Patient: sex F, age 53
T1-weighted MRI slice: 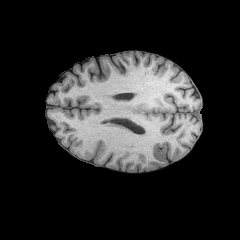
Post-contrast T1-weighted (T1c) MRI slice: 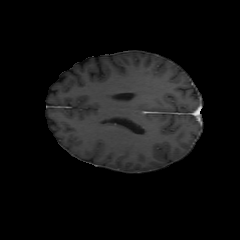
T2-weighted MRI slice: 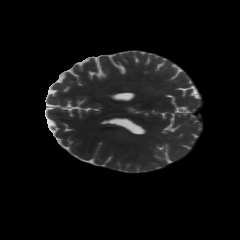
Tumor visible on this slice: no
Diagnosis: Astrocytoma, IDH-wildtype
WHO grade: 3